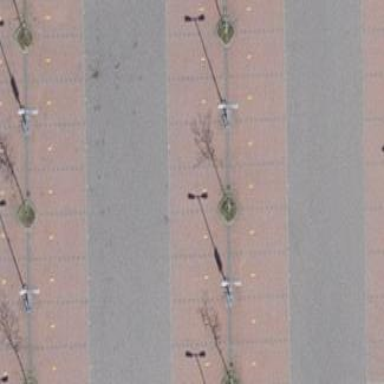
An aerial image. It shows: Parking area with surface.